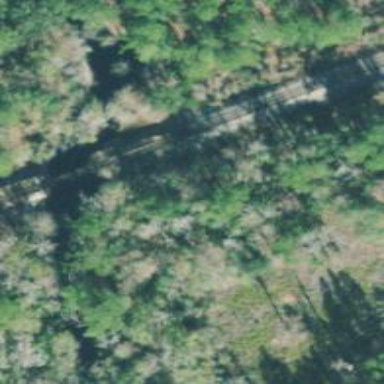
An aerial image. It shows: Bridge over railway line.